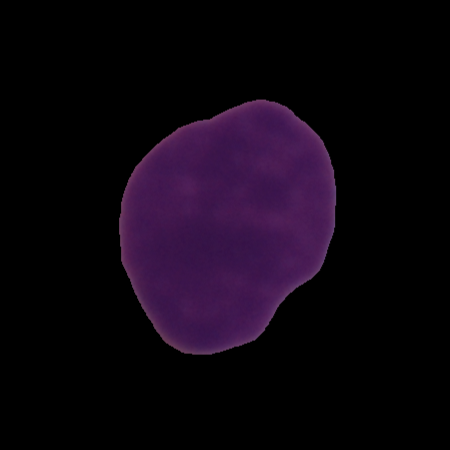
Label: cancer